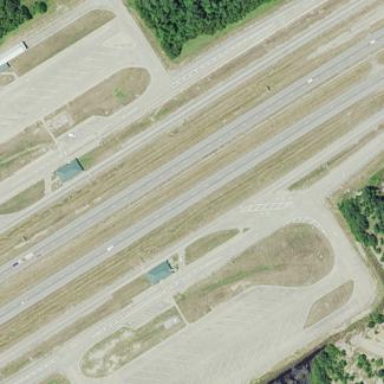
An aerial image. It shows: Service road leading to weigh station.